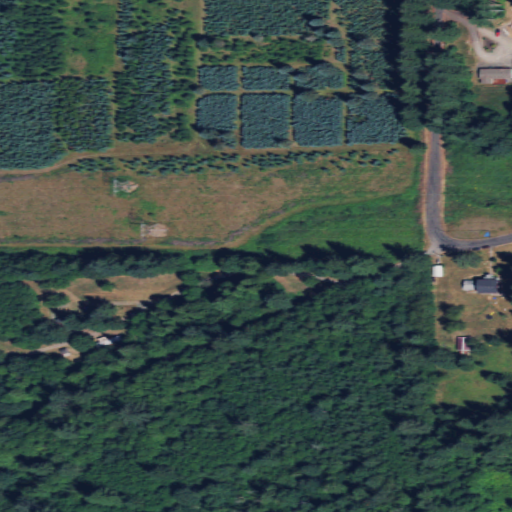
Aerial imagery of plain(s) in Washington named Bear Prairie containing pasture, open development, deciduous forest, evergreen forest, mixed forest, shrub, cultivated crops, low intensity development, and medium intensity development